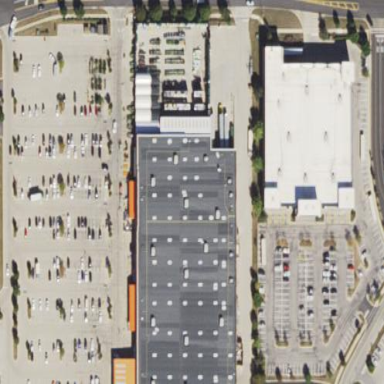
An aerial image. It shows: Retail building.